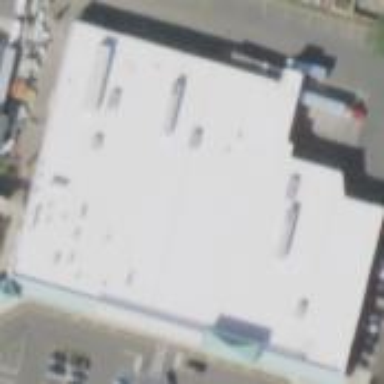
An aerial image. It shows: Supermarket building.